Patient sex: M
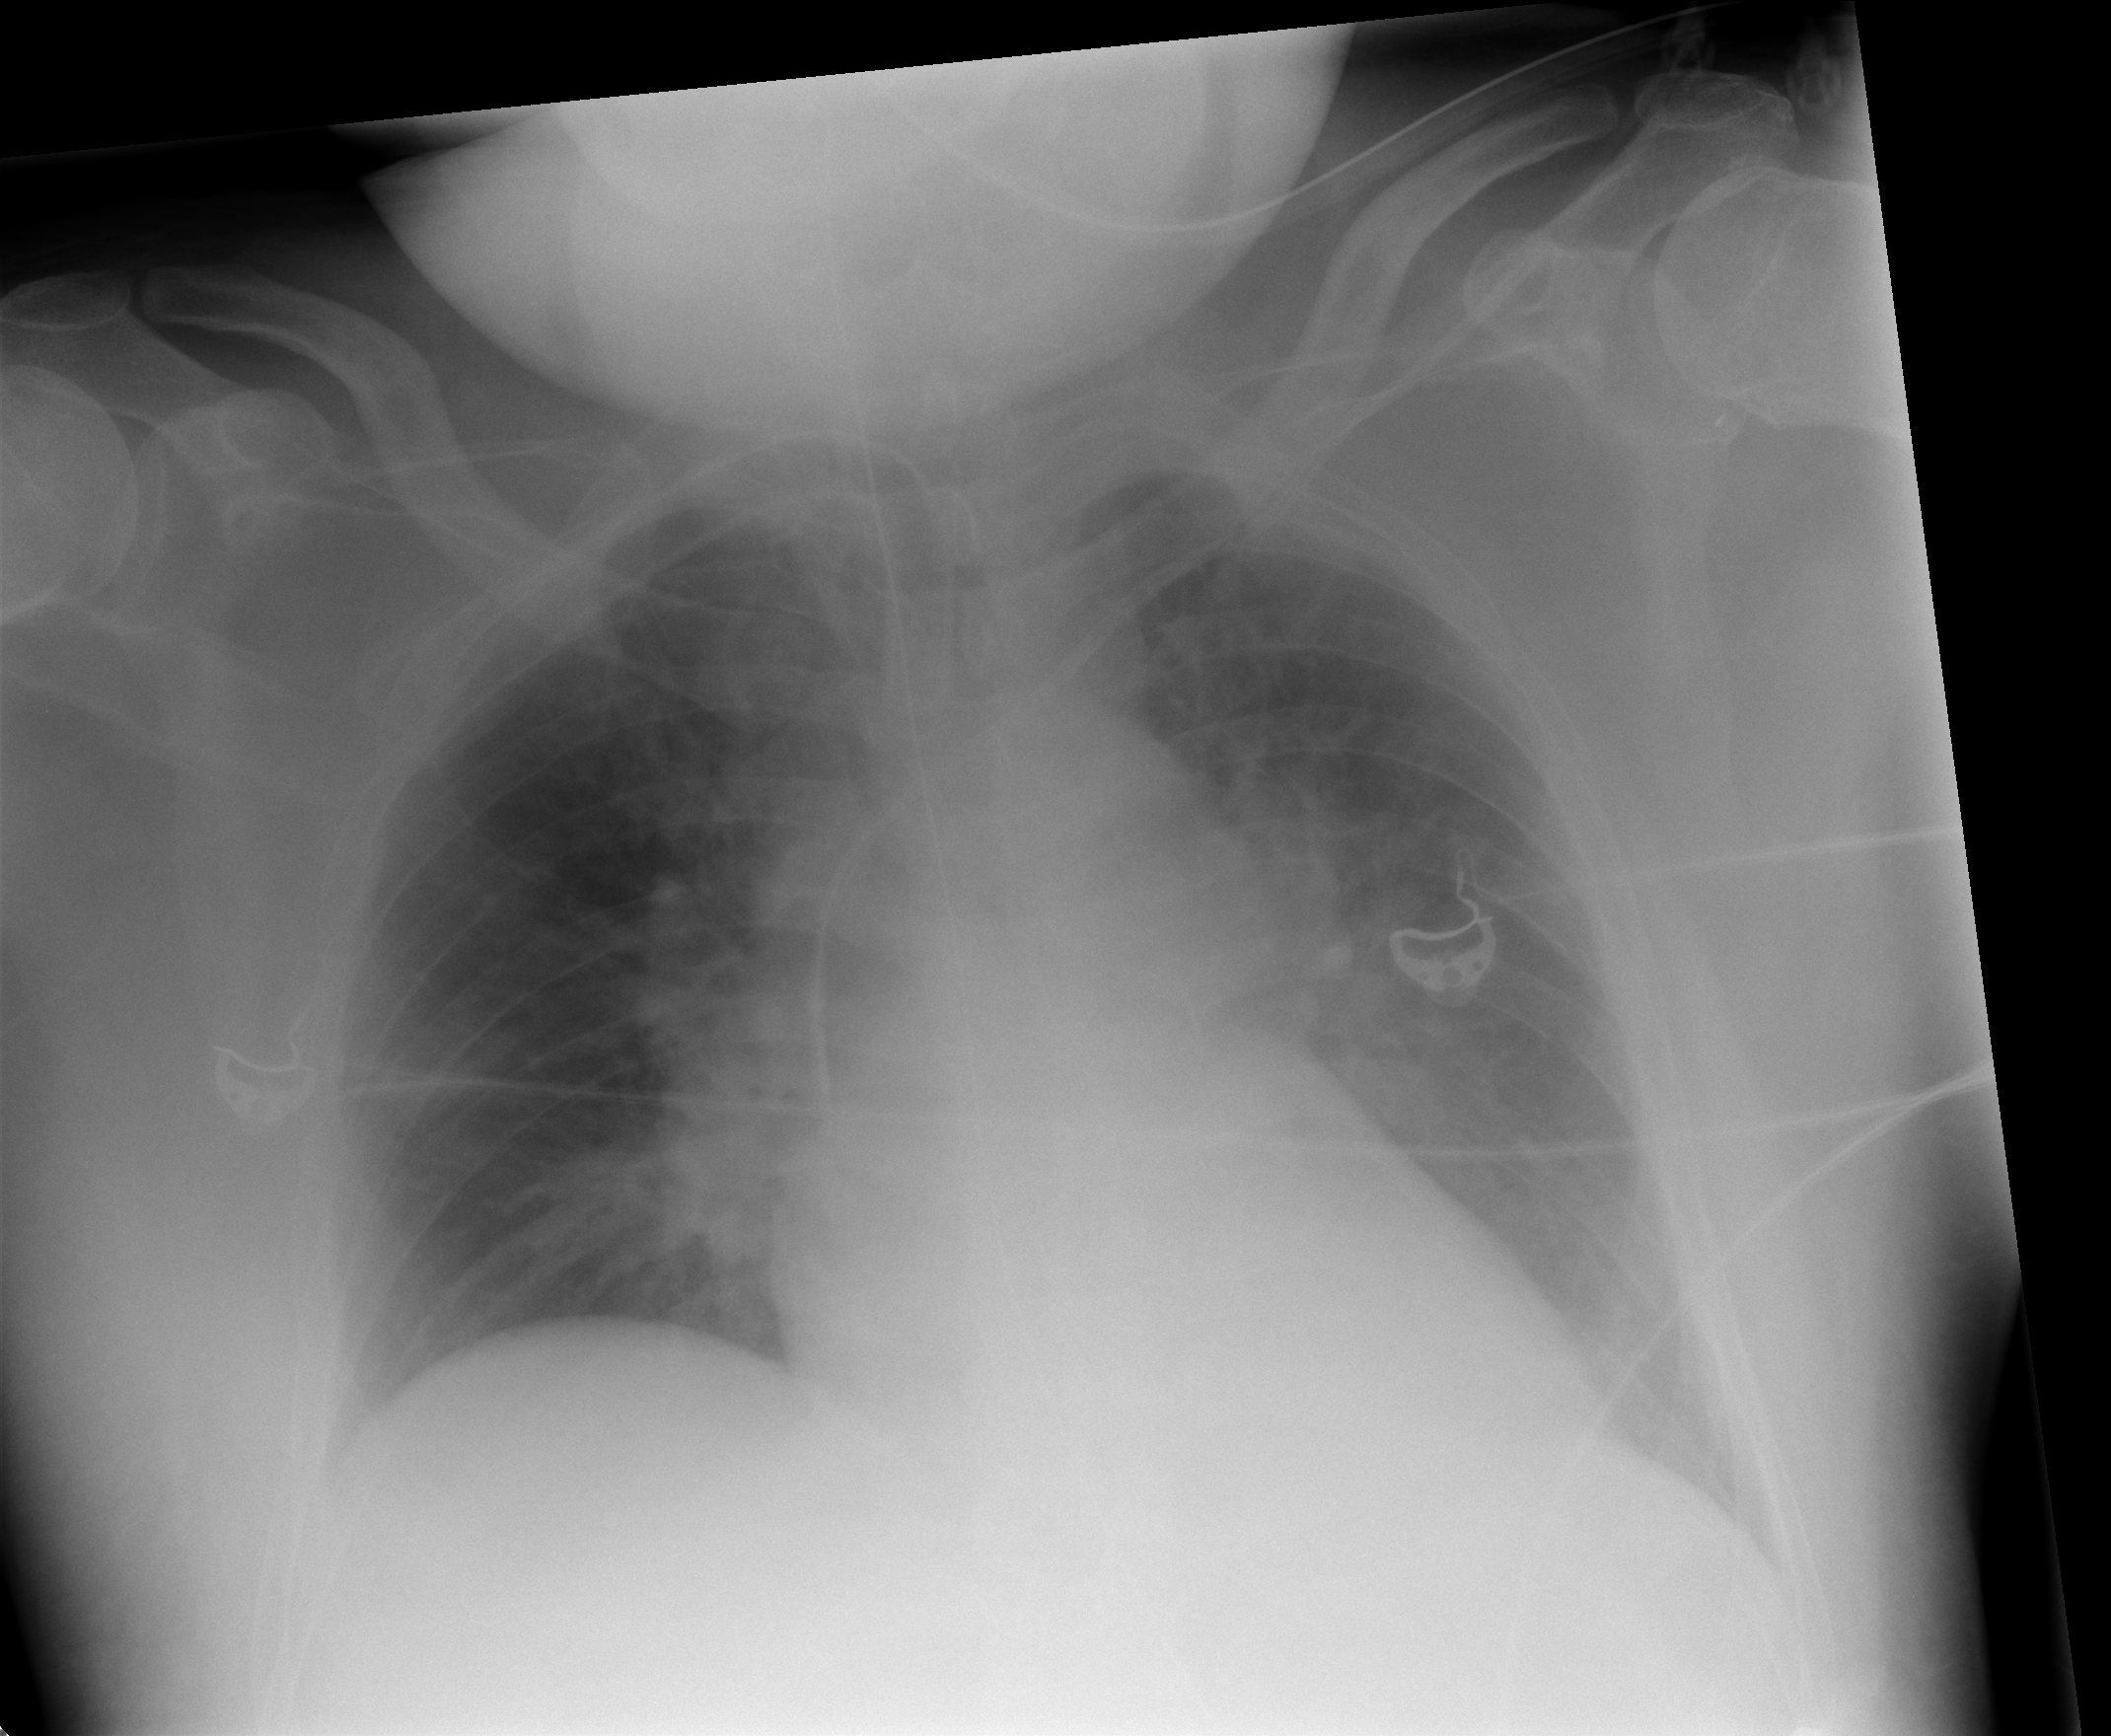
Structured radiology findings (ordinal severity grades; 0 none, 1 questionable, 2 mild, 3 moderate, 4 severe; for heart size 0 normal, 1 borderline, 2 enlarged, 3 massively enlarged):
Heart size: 0
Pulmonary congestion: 2
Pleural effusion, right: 0
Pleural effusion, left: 2
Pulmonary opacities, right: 2
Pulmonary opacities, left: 2
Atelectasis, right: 0
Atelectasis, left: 0